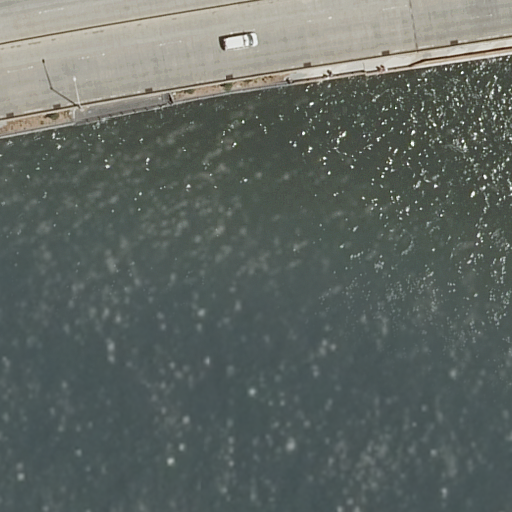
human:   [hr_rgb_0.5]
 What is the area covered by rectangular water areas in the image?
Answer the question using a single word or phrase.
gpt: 8766m2

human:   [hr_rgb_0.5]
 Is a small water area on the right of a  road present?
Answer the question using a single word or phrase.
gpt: no

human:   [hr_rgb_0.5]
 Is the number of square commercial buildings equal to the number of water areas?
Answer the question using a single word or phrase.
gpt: no

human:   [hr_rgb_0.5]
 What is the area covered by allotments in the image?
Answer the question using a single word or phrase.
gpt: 0m2

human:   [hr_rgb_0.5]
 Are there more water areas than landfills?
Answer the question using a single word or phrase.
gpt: yes

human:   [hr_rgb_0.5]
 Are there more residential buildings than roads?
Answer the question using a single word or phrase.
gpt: no

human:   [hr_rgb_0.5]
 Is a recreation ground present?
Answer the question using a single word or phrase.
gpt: no

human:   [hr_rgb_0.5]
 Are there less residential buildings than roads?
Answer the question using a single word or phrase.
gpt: yes

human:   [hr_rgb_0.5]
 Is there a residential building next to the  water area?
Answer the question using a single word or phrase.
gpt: no

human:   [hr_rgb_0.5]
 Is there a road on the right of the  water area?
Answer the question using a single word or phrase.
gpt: no

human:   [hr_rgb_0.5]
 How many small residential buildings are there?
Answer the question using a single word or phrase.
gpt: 0

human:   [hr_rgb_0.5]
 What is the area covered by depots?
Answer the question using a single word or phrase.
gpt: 0m2

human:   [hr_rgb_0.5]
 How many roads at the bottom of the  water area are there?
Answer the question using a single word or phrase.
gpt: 0

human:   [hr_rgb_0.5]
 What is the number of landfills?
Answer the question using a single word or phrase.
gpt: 0

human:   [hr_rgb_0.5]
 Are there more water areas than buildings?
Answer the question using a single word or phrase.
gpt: yes

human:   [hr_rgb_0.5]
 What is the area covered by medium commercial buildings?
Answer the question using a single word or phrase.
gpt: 0m2

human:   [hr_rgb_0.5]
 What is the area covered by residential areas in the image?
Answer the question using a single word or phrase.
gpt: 0m2

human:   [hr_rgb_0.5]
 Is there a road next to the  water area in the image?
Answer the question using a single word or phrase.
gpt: yes

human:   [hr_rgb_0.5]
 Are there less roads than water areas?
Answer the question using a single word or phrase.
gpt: no

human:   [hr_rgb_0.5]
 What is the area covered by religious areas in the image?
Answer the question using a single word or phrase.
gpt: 0m2

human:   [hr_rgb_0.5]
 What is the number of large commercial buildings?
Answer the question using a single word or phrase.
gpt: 0

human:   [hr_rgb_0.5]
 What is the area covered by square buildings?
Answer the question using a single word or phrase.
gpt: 0m2

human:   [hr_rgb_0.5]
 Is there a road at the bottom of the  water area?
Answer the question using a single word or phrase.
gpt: no

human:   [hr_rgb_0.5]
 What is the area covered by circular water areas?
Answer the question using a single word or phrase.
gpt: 0m2

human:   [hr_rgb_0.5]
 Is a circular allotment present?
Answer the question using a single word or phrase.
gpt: no

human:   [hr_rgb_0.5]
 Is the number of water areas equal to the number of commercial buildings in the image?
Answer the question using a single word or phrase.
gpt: no

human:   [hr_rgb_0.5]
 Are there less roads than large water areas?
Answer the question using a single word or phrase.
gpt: no

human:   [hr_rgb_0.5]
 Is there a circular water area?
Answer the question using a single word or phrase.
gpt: no

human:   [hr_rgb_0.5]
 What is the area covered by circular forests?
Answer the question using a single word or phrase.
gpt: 0m2

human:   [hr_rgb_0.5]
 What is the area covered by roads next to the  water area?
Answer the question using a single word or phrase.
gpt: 0m2

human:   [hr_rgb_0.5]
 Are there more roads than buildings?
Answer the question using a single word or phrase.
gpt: yes

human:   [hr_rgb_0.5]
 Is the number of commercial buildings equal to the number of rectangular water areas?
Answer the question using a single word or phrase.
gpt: no

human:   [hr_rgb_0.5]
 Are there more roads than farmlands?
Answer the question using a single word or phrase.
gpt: yes

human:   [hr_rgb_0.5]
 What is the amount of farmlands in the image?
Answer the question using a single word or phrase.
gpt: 0

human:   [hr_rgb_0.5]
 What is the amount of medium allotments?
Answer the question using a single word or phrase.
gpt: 0

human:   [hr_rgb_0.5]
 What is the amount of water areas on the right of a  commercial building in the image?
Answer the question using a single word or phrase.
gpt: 0